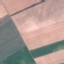
Label: AnnualCrop